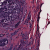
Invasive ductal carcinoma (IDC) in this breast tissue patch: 0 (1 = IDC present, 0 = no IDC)